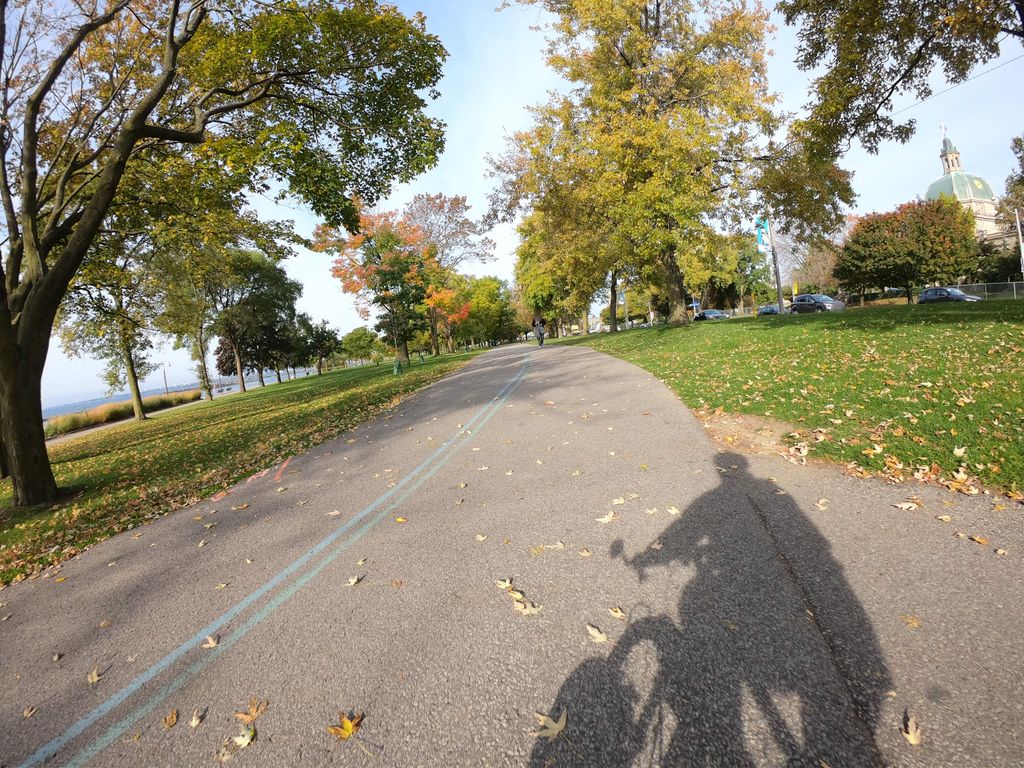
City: toronto